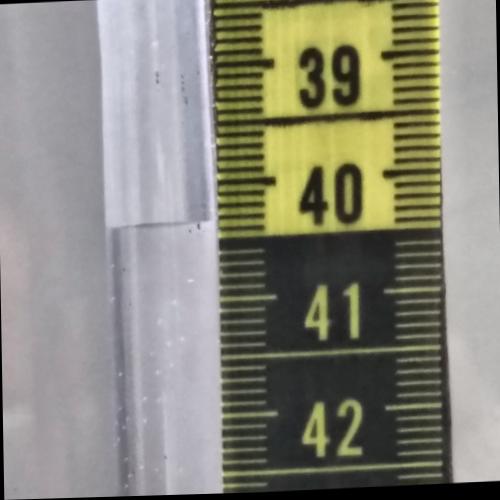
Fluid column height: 40.3 cm